Question: I wrote this code used to create a plane in front of our character that we then use
to check the position of enemies and know if they are inside the plane or not.
The code is in Java and is running on our server, and we use it in our game using Unity.
In the following code AreaWidth is the width of the plane we want to check, Area length is its length.
Message is holding data about our player such as position and quaternion.
bwNode is holding data about the current target that we are checking.
'''
float AreaWidth = message.getWidth();
float AreaLength = message.getLength();
double Fi, cs, sn;
Fi = message.quaternion.toEulerAngles().getY();
cs = Math.cos(Fi);
sn = Math.sin(Fi);
int ptx, pty;
ptx = (int)(bwNode.getLoc().getX() - message.loc.getX());
pty = (int)(bwNode.getLoc().getZ() - message.loc.getZ());
double perplen, alonglen;
perplen = Math.abs(ptx * sn - pty * cs);
alonglen = ptx * cs + pty * sn;
if (perplen <= AreaWidth / 2)
{
if (alonglen >= 0 && alonglen <= AreaLength)
{
//the target is inside the area
}
}
'''
So when debugging or actually using this code in game, it is working with 1 issue only, the plane is always facing either the right or left side of our player instead of always face the front/player facing direction.
Here is an image representing it for 0, 90, 180 and 270 degrees on our player Y rotation. (in this image the white cube is the player, the triangle shows where the player is facing, The sphere is the enemy, the red transparent box shows where our plane should be, and the colored lines forms the plane that is actually created.)

I need help figuring out what is causing it in my code.
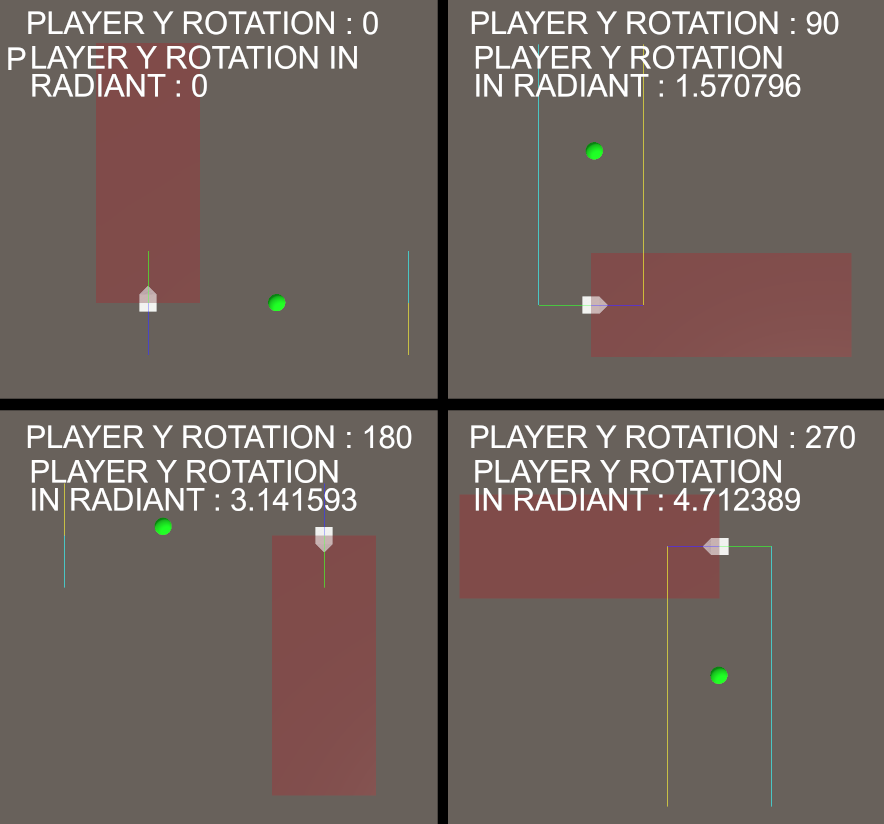
Answer: Well it is not a question about Unity as far as I understand, as it relates to your backend only.
Anyway, you are really mixing up the terms of target position and player position, pay attention that at your screens, the plane will always face the target, no matter where the player looks.
The way I would do it, is expressing the target in coordinate system of the player, something like this:
'''
float AreaWidth = message.getWidth();
float AreaLength = message.getLength();
Fi = message.quaternion.toEulerAngles().getY();
cs = Math.cos(Fi);
sn = Math.sin(Fi);
// First, move the target from word axis origin to player axis origin
float tx = (bwNode.getLoc().getX() - message.loc.getX());
float tz = (bwNode.getLoc().getZ() - message.loc.getZ());
// Now rotate the target around it new word origin to apply player rotation
float ptx = cs * tx - sn * tz;
float ptz = sn * tx + cs * tz;
// Now ptx and ptz are in new word coordinates, simply test them agains area
if (-AreaWidth / 2 <= ptx && ptx <= AreaWidth / 2 && AreaLength => 0 && AreaLength <= l) {
// It is inside
} else {
// It is outside
}
'''
P.S: It is probably much easier (and definitely more efficient) to pass player full transform matrix to the server instead of handling transform and rotation components separately.